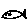
Label: fish